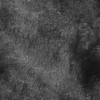
Label: not_dusty